Question: I am able to document pretty much everything in in my Android projects and generate nice-looking API references for them.
The only exception to this are the XML files, and especially the attribute files that contain the styleable attributes.
For example, a portion of :
'''
<resources>
<declare-styleable name="TimelineView">
<attr name="drawCollapsed" format="boolean" />
</declare-styleable>
</resources>
'''
I noticed that in the Android source, <URL>.
My generated documentation, obviously, includes some generic text for my attribute type (boolean, in this case):

Is there an official specification for this type of documentation or a way to document attributes originating in XML such that the description appears in the auto-generated JavaDoc?
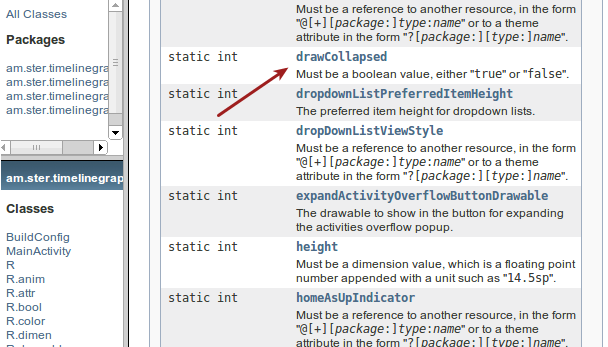
Answer: I am not sure that this is an official standard, but I stumbled across it when writing my question. I decided to post the question and answer it anyway, for the sake of other who might encounter this issue.
I was able to generate attribute documentation by adding an XML comment above the attribute, which seems quite apparent now that I have seen it.
I initially tried it without rebuilding my project, which lead to the original lack of documentation. Once I rebuilt the module and generated the JavaDoc, I got the desired result.
The steps to follow are:
1. Place a comment above desired attribute(s). <resources>
<declare-styleable name="TimelineView">
<!-- Initially draw collapsed until adapters have been set. -->
<attr name="drawCollapsed" format="boolean" />
</declare-styleable>
</resources>
2. Rebuild the relevant module/project.
3. Generate the JavaDoc. Using Android Studio (currently 0.5.8). There is currently a small issue with the automatic generation, I am using the workaround introduced in the first linked post. The generated documentation should contain your comments.
If anyone knows of any official sources for this or an official method, please don't hesitate to share them.
It seems this is indeed the way it is done in the <URL>, including some JavaDoc directives, HTML and child annotation in the comments, for example:
'''
<!-- Alignment constants. -->
<attr name="alignmentMode">
<!-- Align the bounds of the children.
See {@link android.widget.GridLayout#ALIGN_BOUNDS}. -->
<enum name="alignBounds" value="0" />
<!-- Align the margins of the children.
See {@link android.widget.GridLayout#ALIGN_MARGINS}. -->
<enum name="alignMargins" value="1" />
</attr>
'''